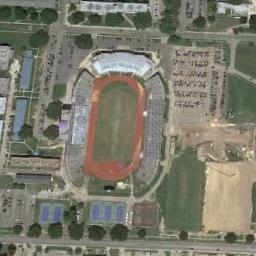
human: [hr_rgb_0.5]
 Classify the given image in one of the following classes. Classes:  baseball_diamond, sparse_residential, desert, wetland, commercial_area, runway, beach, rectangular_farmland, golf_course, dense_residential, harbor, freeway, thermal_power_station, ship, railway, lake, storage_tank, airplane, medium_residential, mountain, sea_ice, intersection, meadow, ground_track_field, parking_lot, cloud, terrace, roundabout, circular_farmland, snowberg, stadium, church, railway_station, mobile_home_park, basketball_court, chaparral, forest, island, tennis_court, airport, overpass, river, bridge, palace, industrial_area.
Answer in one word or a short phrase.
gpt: stadium